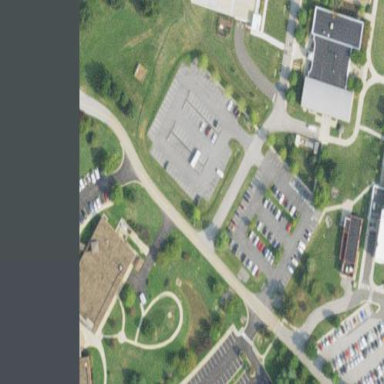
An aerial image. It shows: Visitor parking area with surfaced parking lot.